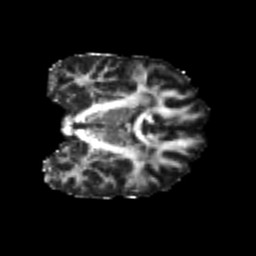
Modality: FA
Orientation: coronal
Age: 21
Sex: male
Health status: healthy
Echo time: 0.074 s